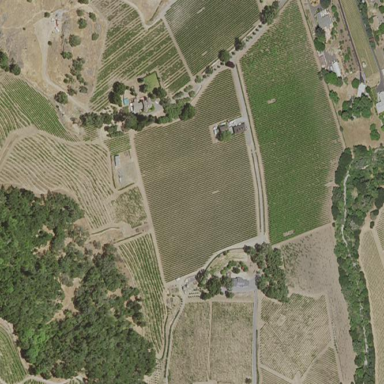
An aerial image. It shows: Vineyard with wine grapes as the main crop.